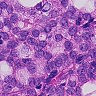
Metastatic tissue present: yes